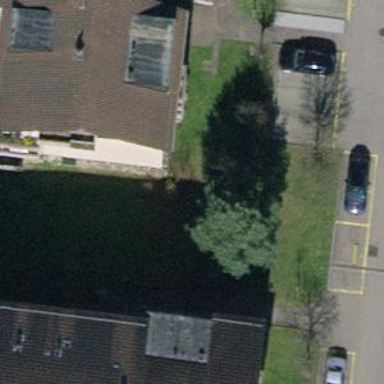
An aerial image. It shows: Urban tree adds touch of nature to the surroundings.